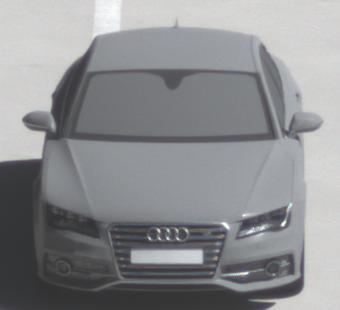
Make: Audi
Model: S7 Sportback cod
Detailed model: S7 (4G) Sportback
Model produced from: 2012/06
Model produced until: 2014/05
Doors: 5
Color: gray
Road condition: dry road
Daytime: morning or afternoon
Contrast: high contrast